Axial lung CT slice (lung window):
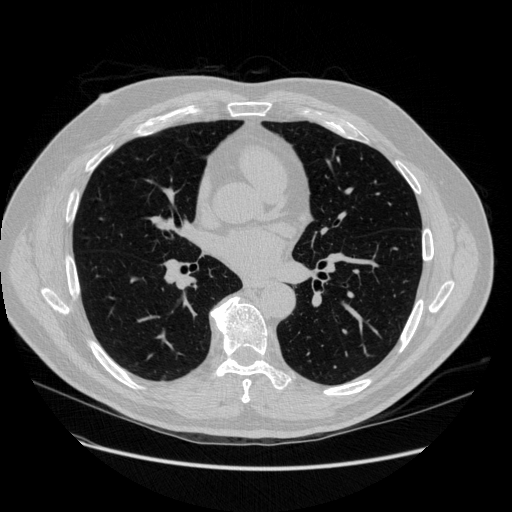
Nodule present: no